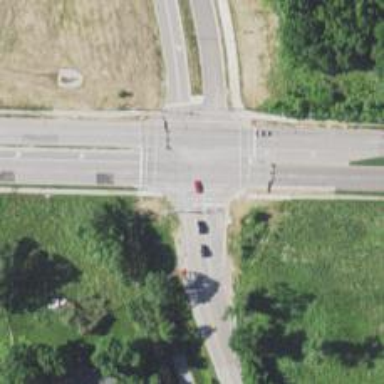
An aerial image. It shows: Unmarked crossing on the road.